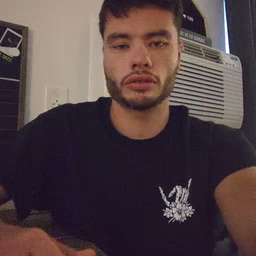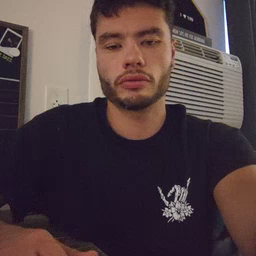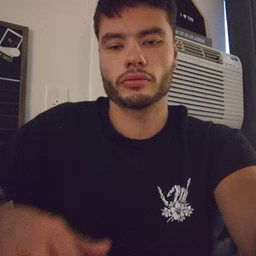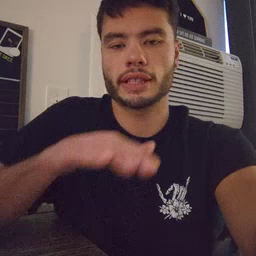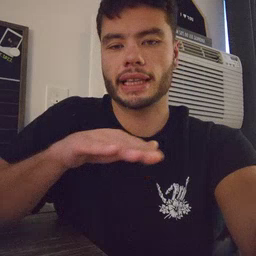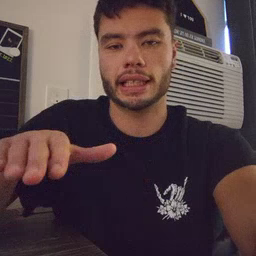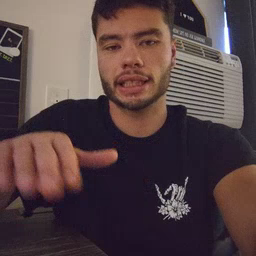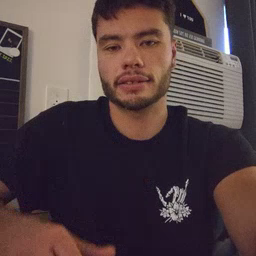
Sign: clean